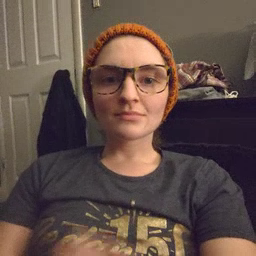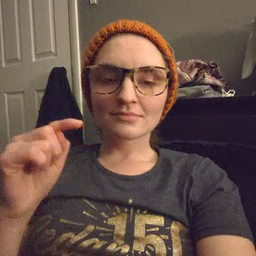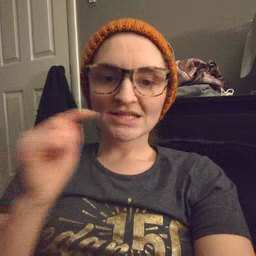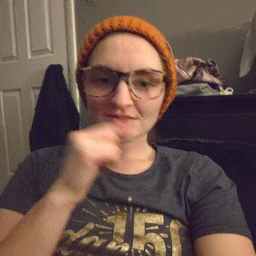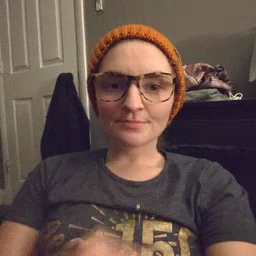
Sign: toothbrush